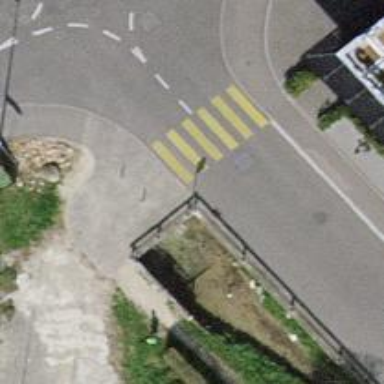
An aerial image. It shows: Crossing with markings on the road.